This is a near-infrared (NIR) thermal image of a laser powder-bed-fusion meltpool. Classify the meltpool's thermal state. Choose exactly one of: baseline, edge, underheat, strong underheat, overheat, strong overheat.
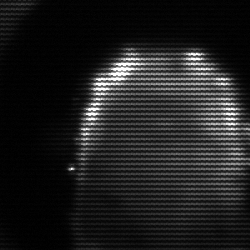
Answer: baseline